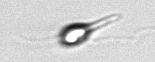
Label: Euglena